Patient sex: M
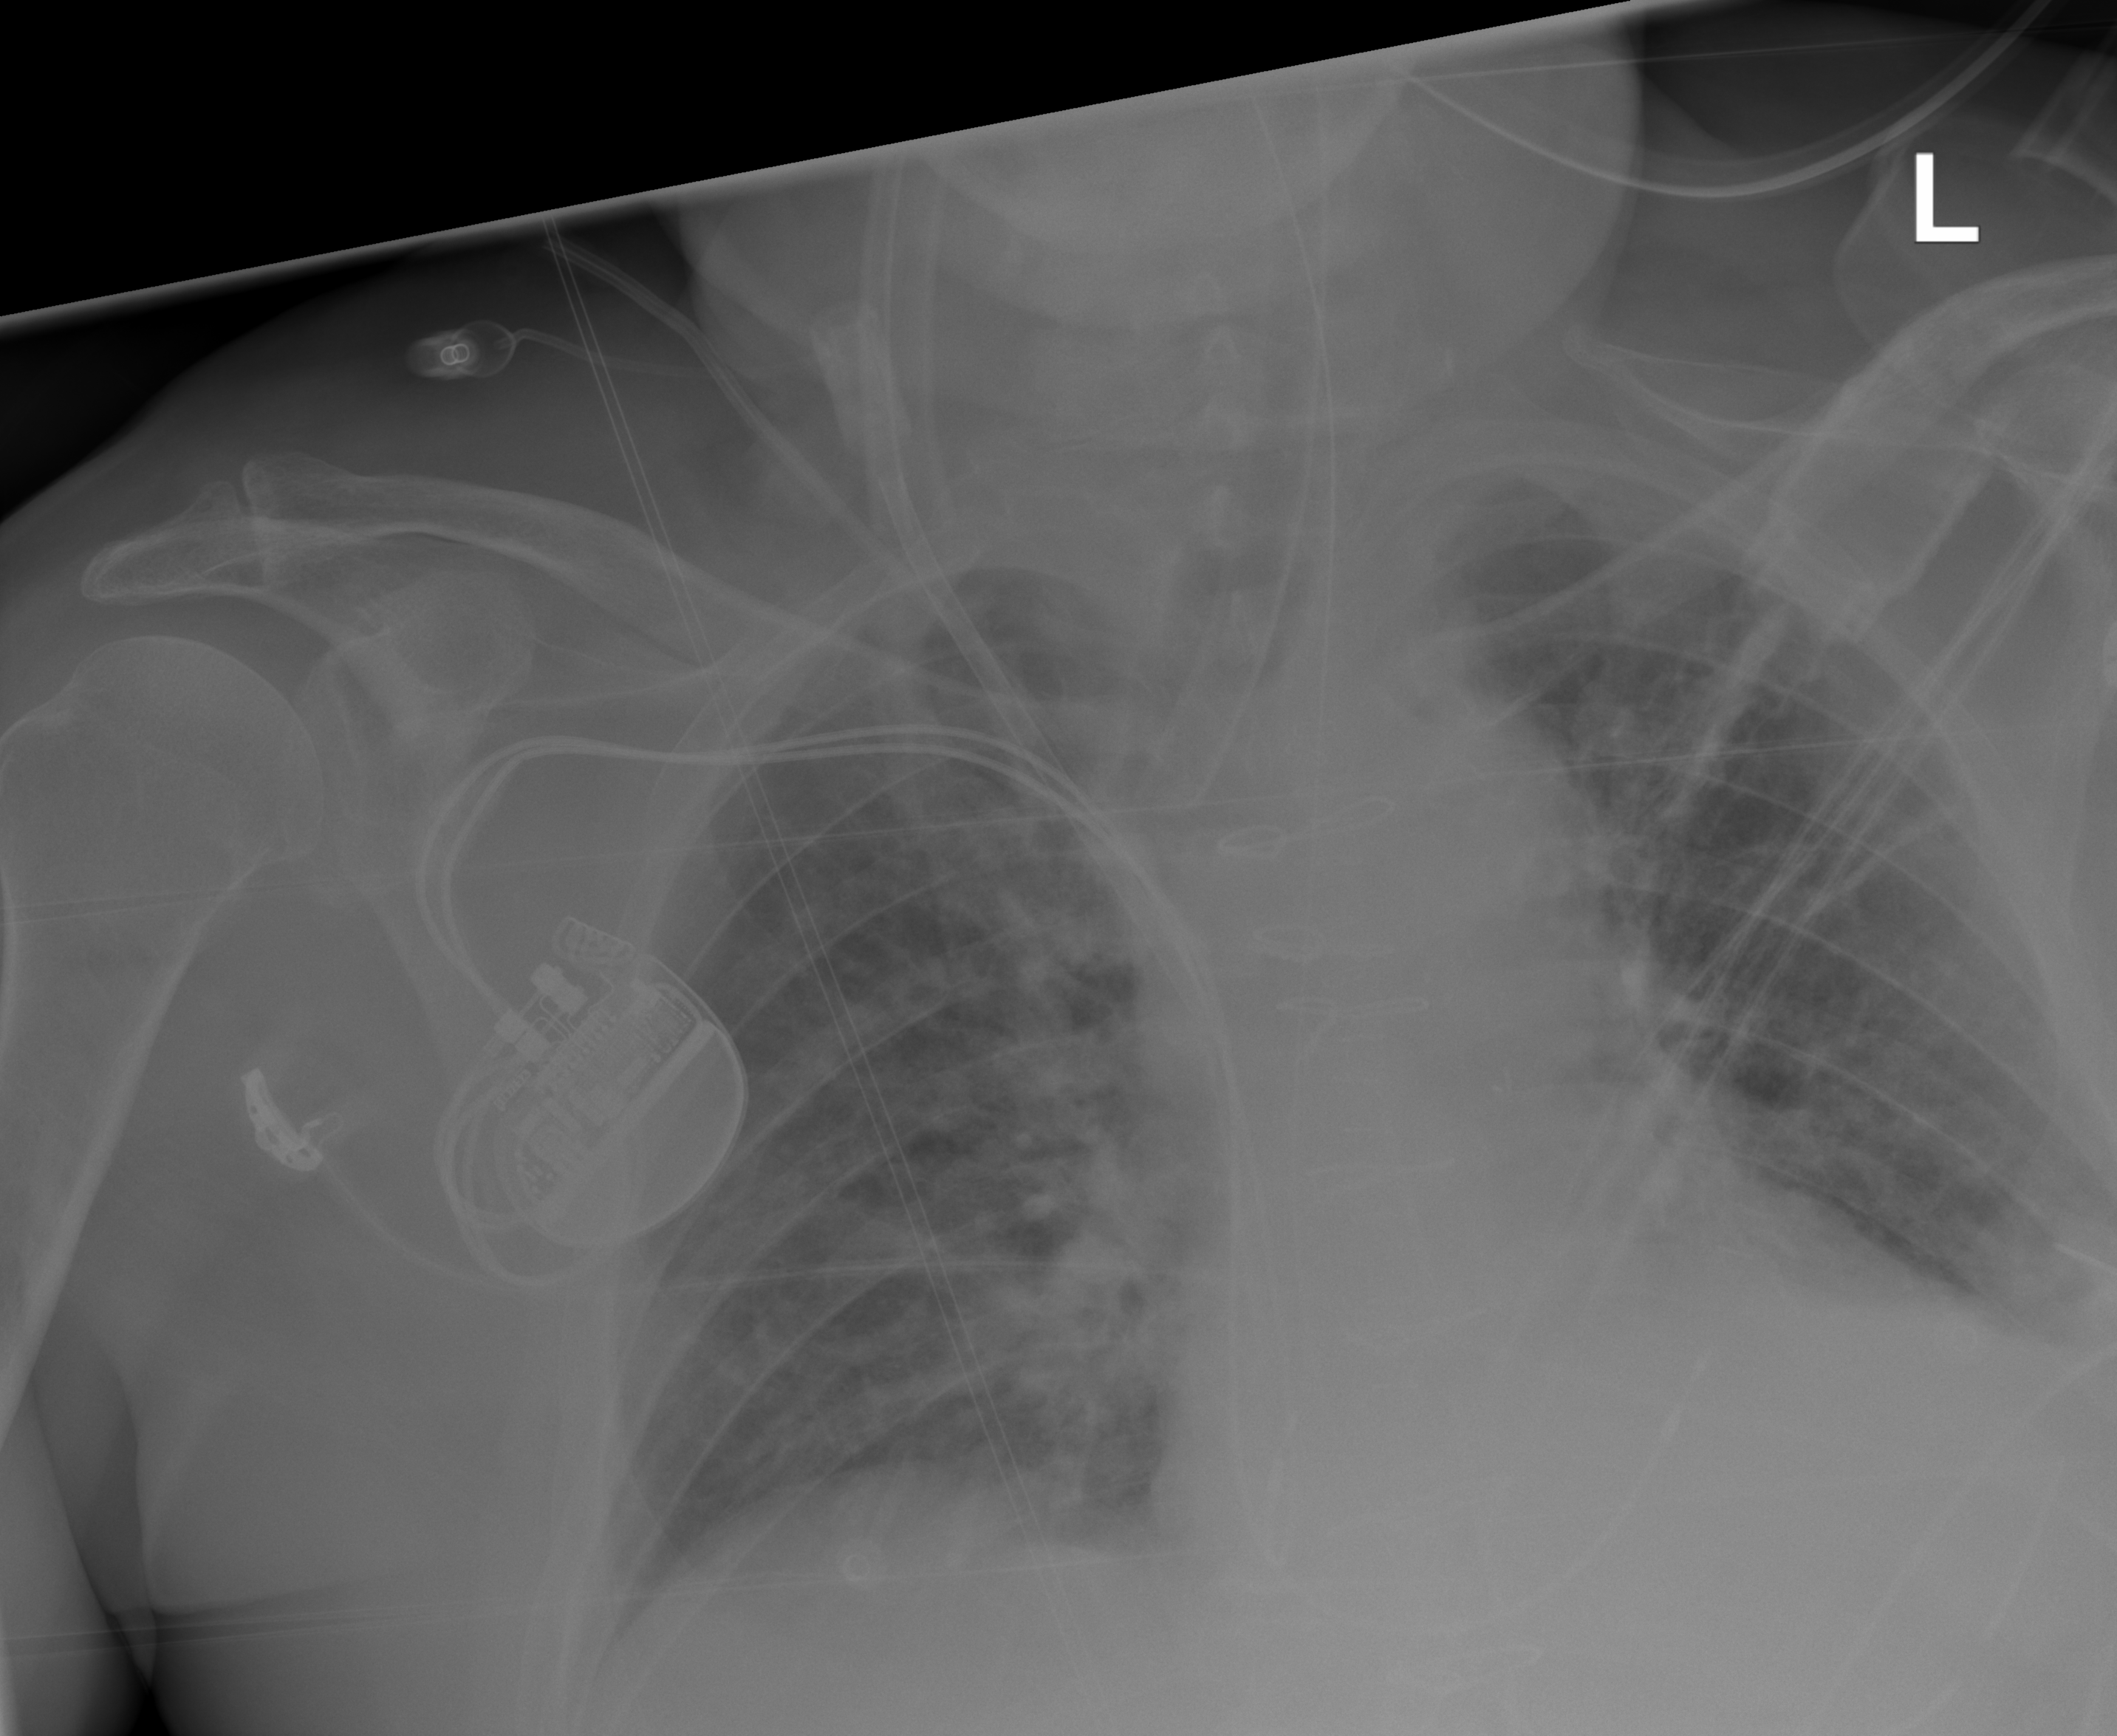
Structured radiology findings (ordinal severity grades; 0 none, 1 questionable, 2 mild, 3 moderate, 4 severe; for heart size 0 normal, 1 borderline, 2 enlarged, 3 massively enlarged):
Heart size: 0
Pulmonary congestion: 0
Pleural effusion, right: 0
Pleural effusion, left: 0
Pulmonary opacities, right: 0
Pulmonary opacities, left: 0
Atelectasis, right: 0
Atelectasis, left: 0